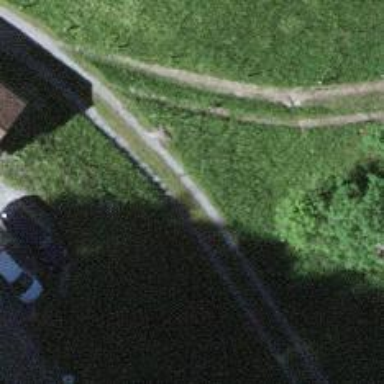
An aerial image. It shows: Unpaved service road.